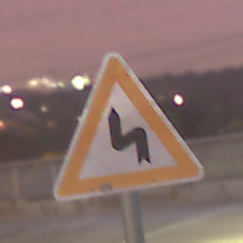
Verkehrszeichen: DoppelkurveZunaechstLinks
Umgebung: Outdoor, Urban
Tageszeit: SunriseSunset
Wetter: PartlyCloudy
Licht: Artificial
Jahreszeit: NotSpecified
Kontrast: HighContrast